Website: apple-inc
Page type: customer-info-address
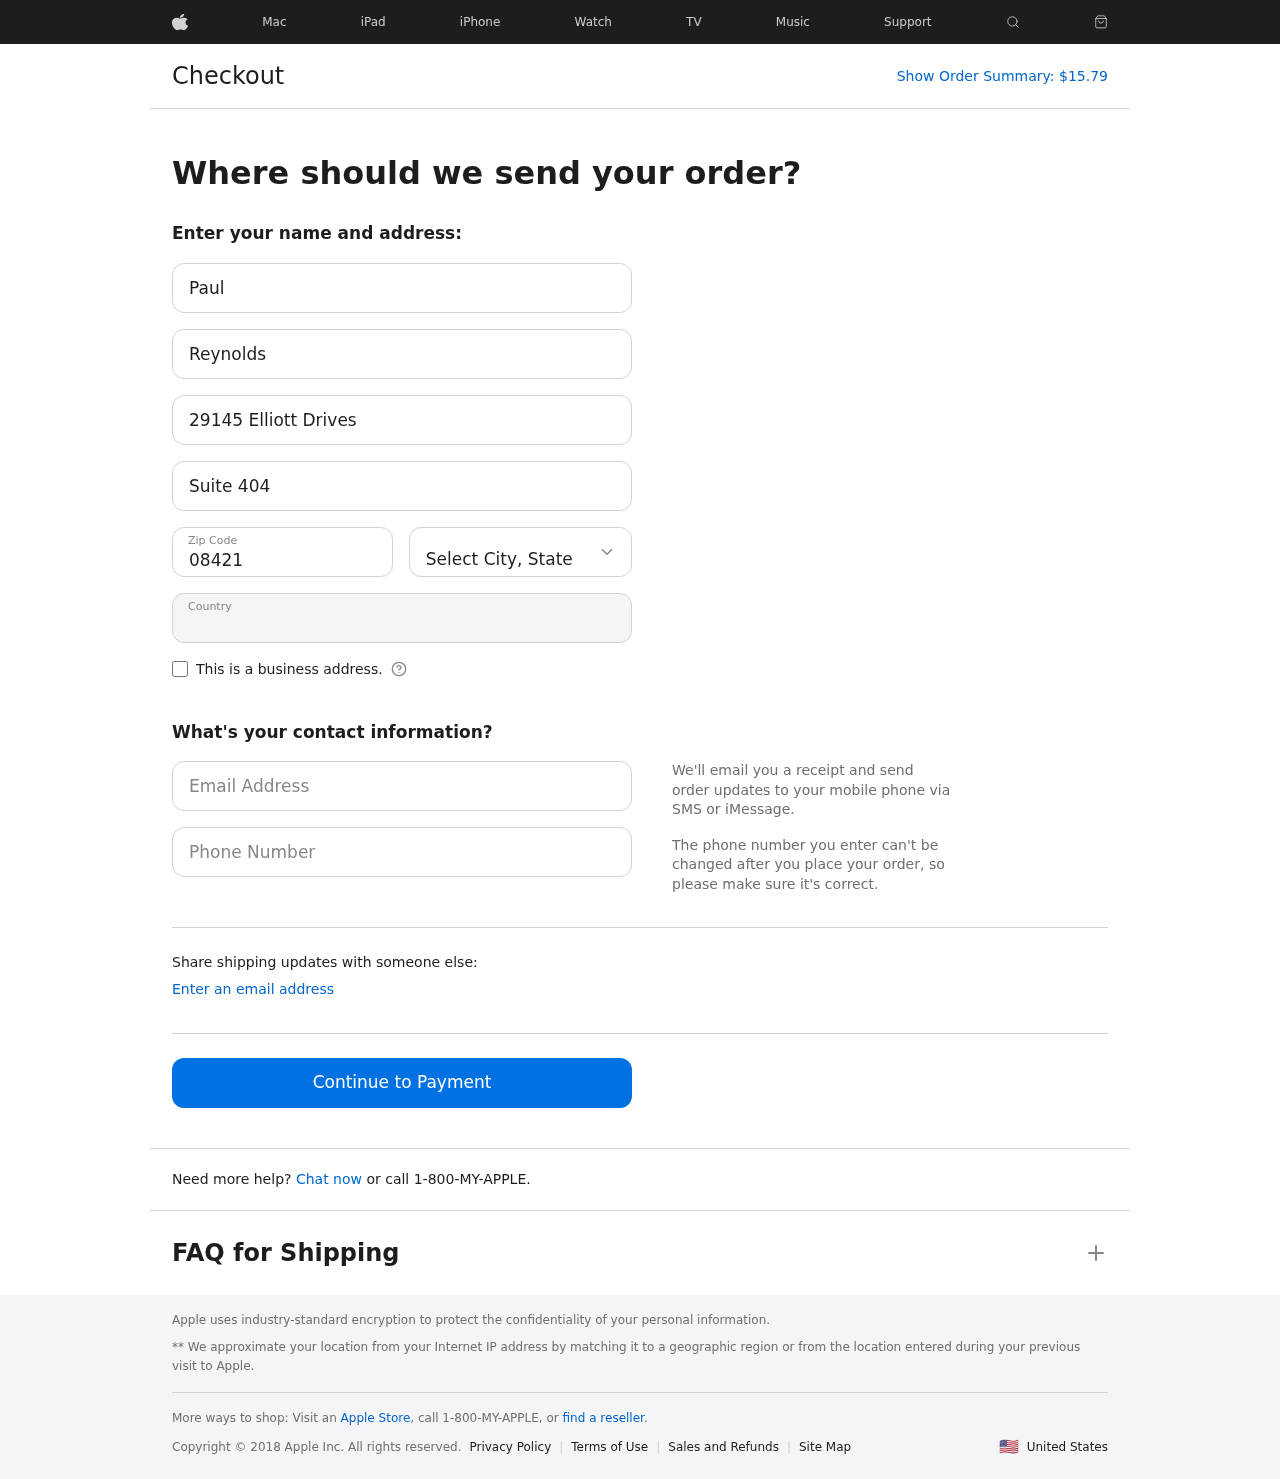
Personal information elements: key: PII_CITY_STATE
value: Alexandrafurt, PW
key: PII_COUNTRY
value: United States
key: PII_EMAIL
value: paul.reynolds@hotmail.com
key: PII_FIRSTNAME
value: Paul
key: PII_LASTNAME
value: Reynolds
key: PII_PHONE
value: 3234631568
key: PII_POSTCODE
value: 08421
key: PII_STREET
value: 29145 Elliott Drives
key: PII_STREET2
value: Suite 404
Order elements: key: ORDER_TOTAL
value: $15.79